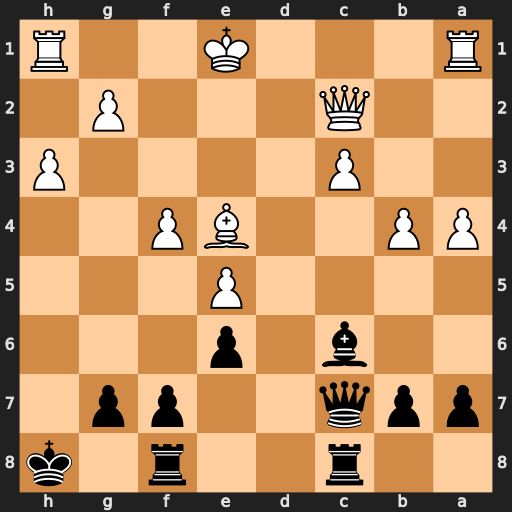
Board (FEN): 2r2r1k/ppq2pp1/2b1p3/4P3/PP2BP2/2P4P/2Q3P1/R3K2R
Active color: b
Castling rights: KQ
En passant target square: -
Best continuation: Bxe4 Qxe4 Qxc3+ Kf2 Rc4 Qe3 Qb2+ Kg3 Rc3 Qxc3 Qxc3+